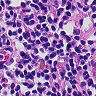
Metastatic tissue present: no